Question: Just a question about DirectX11 Tessellation.
In the Hull Shader, the maximum tessellation factor that can be set is 64 (Not sure why). Now whilst this enough for small planes, when it comes to large planes, it simply is not enough and so I was wondering how I could render large planes?
The following code generates my quad where 'R' is the radius:
'''
vertices[0] = D3DXVECTOR3(-R, 0.0f, R); //Top left
vertices[1] = D3DXVECTOR3( R, 0.0f, R); //Top right
vertices[2] = D3DXVECTOR3( R, 0.0f, -R); //Bottom right
vertices[3] = D3DXVECTOR3(-R, 0.0f, -R); //Bottom left
vertices[4] = D3DXVECTOR3(-R, 0.0f, R); //Top left
vertices[5] = D3DXVECTOR3( R, 0.0f, -R); //Bottom right
indices[0] = 0;
indices[1] = 1;
indices[2] = 2;
indices[3] = 3;
indices[4] = 4;
indices[5] = 5;
'''
I did modify this by putting it in a loop to generate multiple quads say in a 3x3 grid. However when I passed it to the tessellation shader, it works okay for the first quad but others screw up.
'''
vector<D3DXVECTOR3> verts;
vector<D3DXVECTOR2> tex;
float R = 1000;
for(int z = 0; z < 4; z++)
{
for(int x = 0; x < 4; x++)
{
float xOffset = x * (2*R);
float zOffset = z * (2*R);
// Load the vertex array with data.
verts.push_back( D3DXVECTOR3(-R+ xOffset, 0.0f, R+ zOffset) ); //Top left
verts.push_back( D3DXVECTOR3( R+ xOffset, 0.0f, R+ zOffset) ); //Top right
verts.push_back( D3DXVECTOR3( R+ xOffset, 0.0f, -R+ zOffset) ); //Bottom right
verts.push_back( D3DXVECTOR3(-R+ xOffset, 0.0f, -R+ zOffset) ); //Bottom left
verts.push_back( D3DXVECTOR3(-R+ xOffset, 0.0f, R+ zOffset) ); //Top left
verts.push_back( D3DXVECTOR3( R+ xOffset, 0.0f, -R+ zOffset) ); //Bottom right
tex.push_back( D3DXVECTOR2(0.0f, 0.0f) );
tex.push_back( D3DXVECTOR2(1.0f, 0.0f) );
tex.push_back( D3DXVECTOR2(0.0f, 1.0f) );
tex.push_back( D3DXVECTOR2(0.0f, 1.0f) );
tex.push_back( D3DXVECTOR2(1.0f, 0.0f) );
tex.push_back( D3DXVECTOR2(1.0f, 1.0f) );
}
}
// Set the number of vertices in the vertex array.
m_vertexCount = verts.size();
// Set the number of indices in the index array.
m_indexCount = verts.size();
// Create the vertex array.
vertices = new VertexType[m_vertexCount];
if(!vertices)
{
return false;
}
// Create the index array.
indices = new unsigned long[m_indexCount];
if(!indices)
{
return false;
}
for(int i = 0; i < m_vertexCount; i++)
{
vertices[i].position = verts[i];
vertices[i].texture = tex[i];
indices[i] = i;
}
'''
This is how it looks when I render the looped plane:

How come it doesn't tessellate properly when using multiple quads?
Should I solve this by creating a loop in my graphics class where I then translate and render the same quad over and over to create a grid?
Hope this makes sense.
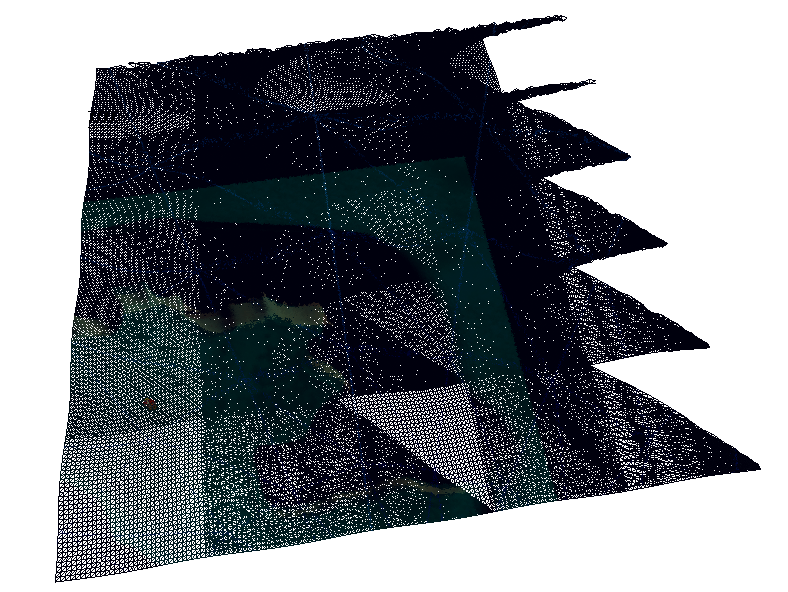
Answer: It's very doubtful that you actually want to tessellate the entire plane - you're just wasting time tessellating the entire thing, when the viewer can't even tell the difference for far-away points. Consider implementing some sort of real-time algorithm. The concept of LOD is to provide more detail for closer objects while leaving the distant ones simpler to save render time. Here's an image you help you out if you don't "get" LOD:

'High tessellation <-------------------------------> Low tessellation'
While these specific models were manually created in a modeling software such as Maya, as oppose to being tessellated on the GPU in real-time, you hopefully still get the idea. When the camera is far away from the model, render the bunny on the right, and as it gets closer, render more detailed bunnies until the camera is right next to the object, when you'd render it in its full beauty.
In my time, I have discovered two methods of real-time LOD that I consider superior to all others. The first one was developed for water rendering, and the link to it is <URL> as I now attempt to explain the other one!
---
# GPU Terrain Subdivision and Tessellation
- <URL>-
As any well-informed GPU programmer knows, the CPU is fast and the GPU is faster. The main bottleneck of complex graphics is the transfer of data between the CPU and the GPU. It takes .
This method, developed specifically for terrain rendering, is an almost-fully-GPU-based algorithm designed to create a subdivided mesh with distance-based LOD. While performance is largely dependent on the installed hardware's capability to support it, this method is highly optimized for speed.
Pretty much, the method repeatedly subdivides an until it achieves a desired LOD - represented by some parameters passed by the programmer. In addition, culling is also performed at each iteration of the algorithm, avoiding a lot of unnecessary processing or subdivision of areas outside of the <URL>.
Because all data used by this method is retained and refined on the GPU, the CPU is mostly left available to perform other tasks. In addition, we also utilize a smooth LOD transitioning scheme to show a practical application of the subdivision algorithm. The final output (this image with partially superimposed wireframe) is really cool:

Now, I'm not going to lie. The algorithm is difficult to swallow. So, I'm going to do my best to strip it down for you. Here's the lingo:
'Viewable region' A viewable region, denoted by the variable R, is defined as an axis-aligned (typically upward-facing) quadrilateral that represents a region to be subdivided and/or rendered. This region is defined by a center position and a width, extended in both the positive and negative directions along each axis (see image below). The center position is denoted by RC. The applied offset is denoted by Rl. The bounding points of the region are denoted by P1, P2, P3, and P4. Picture a viewable region span like this:

'Viewable region span' A viewable region span, denoted by th, can be quantified by the following function, given point P and applied offset l:
th(P, l) = |P - P|
P = (P)/P
P = (P)/P
P = P x matProjection
P = P x matProjection
P = (P - l, P)
P = (P + l, P)
P = P x matWorldView
A viewable region span is how wide its viewable region is on the screen.
'Maximum viewable region span' The maximum viewable region span, denoted by
th, is the maximum allowable viewable region span. This value, which is set by the user, is one of the main factors in the LOD Algorithm, and it also plays a key part in the Subdivision Algorithm. In the LOD Algorithm, if any given viewable region has a viewable regions span greater than th, it is subdivided into 4 new viewable regions.
'Relative quadrant code' This code identifies the relative position of a split viewable region in relation to its parent viewable region. This code is calculated in the Subdivision Algorithm, and utilized by the LOD Transition Algorithm. Usually encoded as a 2-bit mask, this code becomes part of the definition of a viewable region.
---
The algorithm has three main steps.

Step 1 (Preparation): "Initialize" + "Intermediate Region Buffer"
-
Step 2 (The Subdivision Algorithm): The loop, including "Dispose Region" and "Final Region Buffer"
Step 3 (The LOD Algorithm): "Final Region Buffer" + "LOD" + "Output"
---
### Stage 2 - The Subdivision Algorithm
For each iteration of the loop, feed an input stream of viewable regions into the geometry shader stage of the rendering pipeline. The input stream for the first iteration is the initial input stream that was created in Stage 1. All subsequent iterations use the intermediate output stream from the preceding
iteration as the input.
Two output streams are utilized in the geometry shader. An intermediate output stream is used to hold viewable regions that are intended for further processing. A final output stream is used to hold viewable regions that require no further processing in the next iteration, and are to be rendered as part of Stage 3 of the algorithm. Within the geometry shader, each viewable region is processed and one of the following three actions is performed:
1. If the viewable region is determined to not intersect with the view frustum, it is disposed of. The culled viewable region is not added to either the intermediate or the final output stream. Make sure to account for displacements in Stage 3 of the algorithm when determining whether or not the viewable region intersects the view frustum.
2. If the viewable region span th, written as th(RC,Rl), is greater than the maximum viewable region span thmax, then the viewable region R is split into four quadrants (R1,R2,R3,R4). The quadrants, each of which become viewable regions themselves, are then added to the intermediate output stream to be reprocessed at the next iteration of the loop. Their relative quadrant code (unique to each quadrant) is also added to the output stream to identity the relative location of the split viewable regions to their parent viewable region. This code is later utilized by the LOD Transition Algorithm when rendering each viewable region. To split the viewable region R, create four new viewable regions (R1,R2,R3,R4) with their respective center positions (R1C,R2C,R3C,R4C) and applied offsets (R1l,R2l,R3l,R4l) defined as so:
R1 = (R - .5 x R, R + .5 x R)
R2 = (R + .5 x R, R + .5 x R)
R3 = (R + .5 x R, R - .5 x R)
R4 = (R - .5 x R, R - .5 x R)
R1 = .5 x R
R2 = .5 x R
R3 = .5 x R
R4 = .5 x R
1. If the viewable region span th(RC,Rl), is less than or equal to the maximum viewable region span thmax, then the viewable region R is added to final output stream of viewable regions.
Also note that on the last iteration through the loop, viewable regions must be added to the output stream in Stage 2.
---
### Stage 3 - The LOD Transition Algorithm
In Stage 3 of the algorithm, a stream of viewable regions are rendered. The need for a stage 3: A given viewable region R with an applied offset of R may be adjacent to another viewable region with an applied offset that is either half or double the size of R. Without performing a smooth transition between the two differently sized viewable regions, there would be visible discontinuities or other visual anomalies when rendering.
To avoid cracks in our tessellation, each viewable region is rendered by splitting the viewable region into four quadrilaterals, denoted by Q1, Q2, Q3, and Q4. The boundary points for each quadrilateral, comprised from the collection of static boundary points (P, P, P, P) and the morphing boundary points (P, P, P, P, P), are defined as follows:

Collectively, these non-overlapping quadrilaterals will cover the same surface
area as the viewable region they are created from. The boundary points of each
quadrilateral are calculated to align with the boundary points of the neighboring viewable region quadrilaterals. The morphing quadrilateral boundary points (P, P, P, P, P) are calculated as so:

Given a viewable region span th at point P and applied offset l, written as th(P, l), use the following formula to calculate a morphing factor - written as T(P, l):

We calculate each of the general morphing factors (T, T, T, T, T) for a viewable
region R with a center position R and applied offset R as so:

---
The problem is, these general morphing factors only work when the neighboring viewable regions have the same applied offset as R. See below: a diagram of the various positions used when calculating the general morphing factors.
There are two special boundary cases we need to handle when calculating the
morphing factors. These special cases arise when one viewable region is adjacent to another viewable region of a larger or smaller applied offset l. The cases are defined as so:

### Special Boundary Case 1
The viewable region R with applied offset R is adjacent to a
smaller viewable region with applied offset of .5R.
We will conditionally set the following morphing factors as follows:

The above set of conditionals test for the cases where an adjacent viewable
region has been split into smaller viewable regions. We therefore need to
lock the affected morphing factors to 1. This is to ensure that all of the
overlapping quadrilateral vertices exactly match with those of the smaller
adjacent viewable region. The image below provides a diagram of the various
positions used when calculating the morphing factors for Boundary Case 1.

### Boundary Case 2
The viewable region with applied offset R is adjacent to a larger viewable region with applied offset of 2R. In order to be able to test for this case, we need to ensure we have some additional information regarding the current viewable region we are rendering. In Stage 2 of our algorithm, we needed to store the relative quadrant code for each viewable region. This is used now to correctly calculate the center positions for larger neighboring viewable regions. This also allows us to calculate the edges of the viewable region adjacent to larger neighboring viewable regions. We will conditionally set the following morphing factors as so, based
on the relative quadrant code for the viewable region:

The above set of conditionals test for the cases where an adjacent viewable region has not been split to the same size as the current viewable region and instead has an applied offset of 2R. We therefore need to lock the affected morphing factors to 0 to ensure that all of the overlapping quadrilateral vertices exactly match with those of the larger adjacent viewable region. The image below provides diagrams of the various positions used with each viewable region when calculating the morphing factors for Boundary Case 2, based on the relative quadrant code for the viewable region:

---
Yay! You made it to the end! Just as I was beginning to enjoy slamming my head against a table! Wait, what's that you ask? A code sample? Well, sure! <URL> - VC++2008 and VC++2010 versions included. Enjoy!